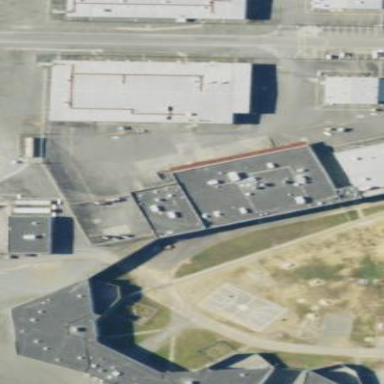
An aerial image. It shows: Prison building.